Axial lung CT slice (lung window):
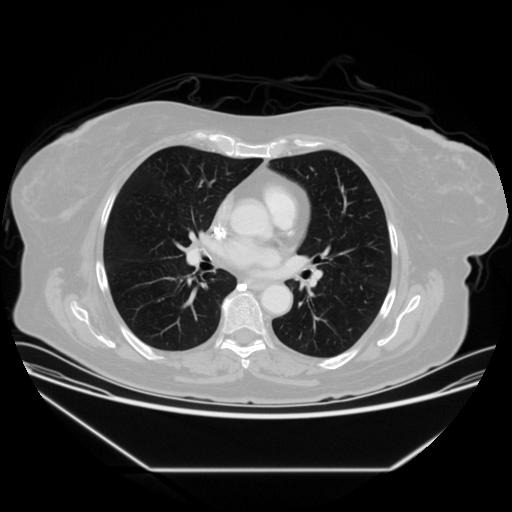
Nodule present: no